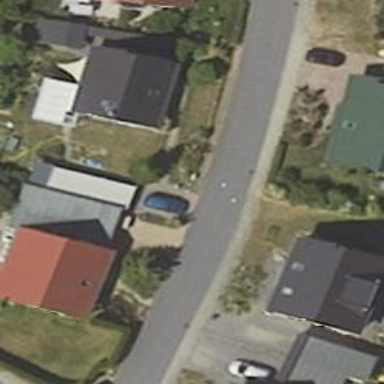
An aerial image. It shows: Driveway.